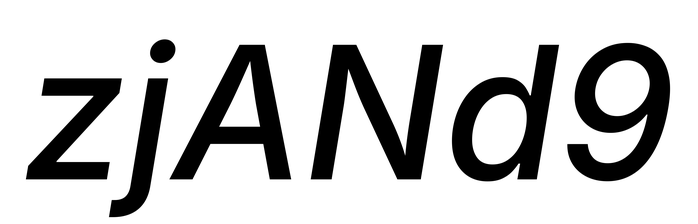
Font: Inter-Italic_Medium_Italic